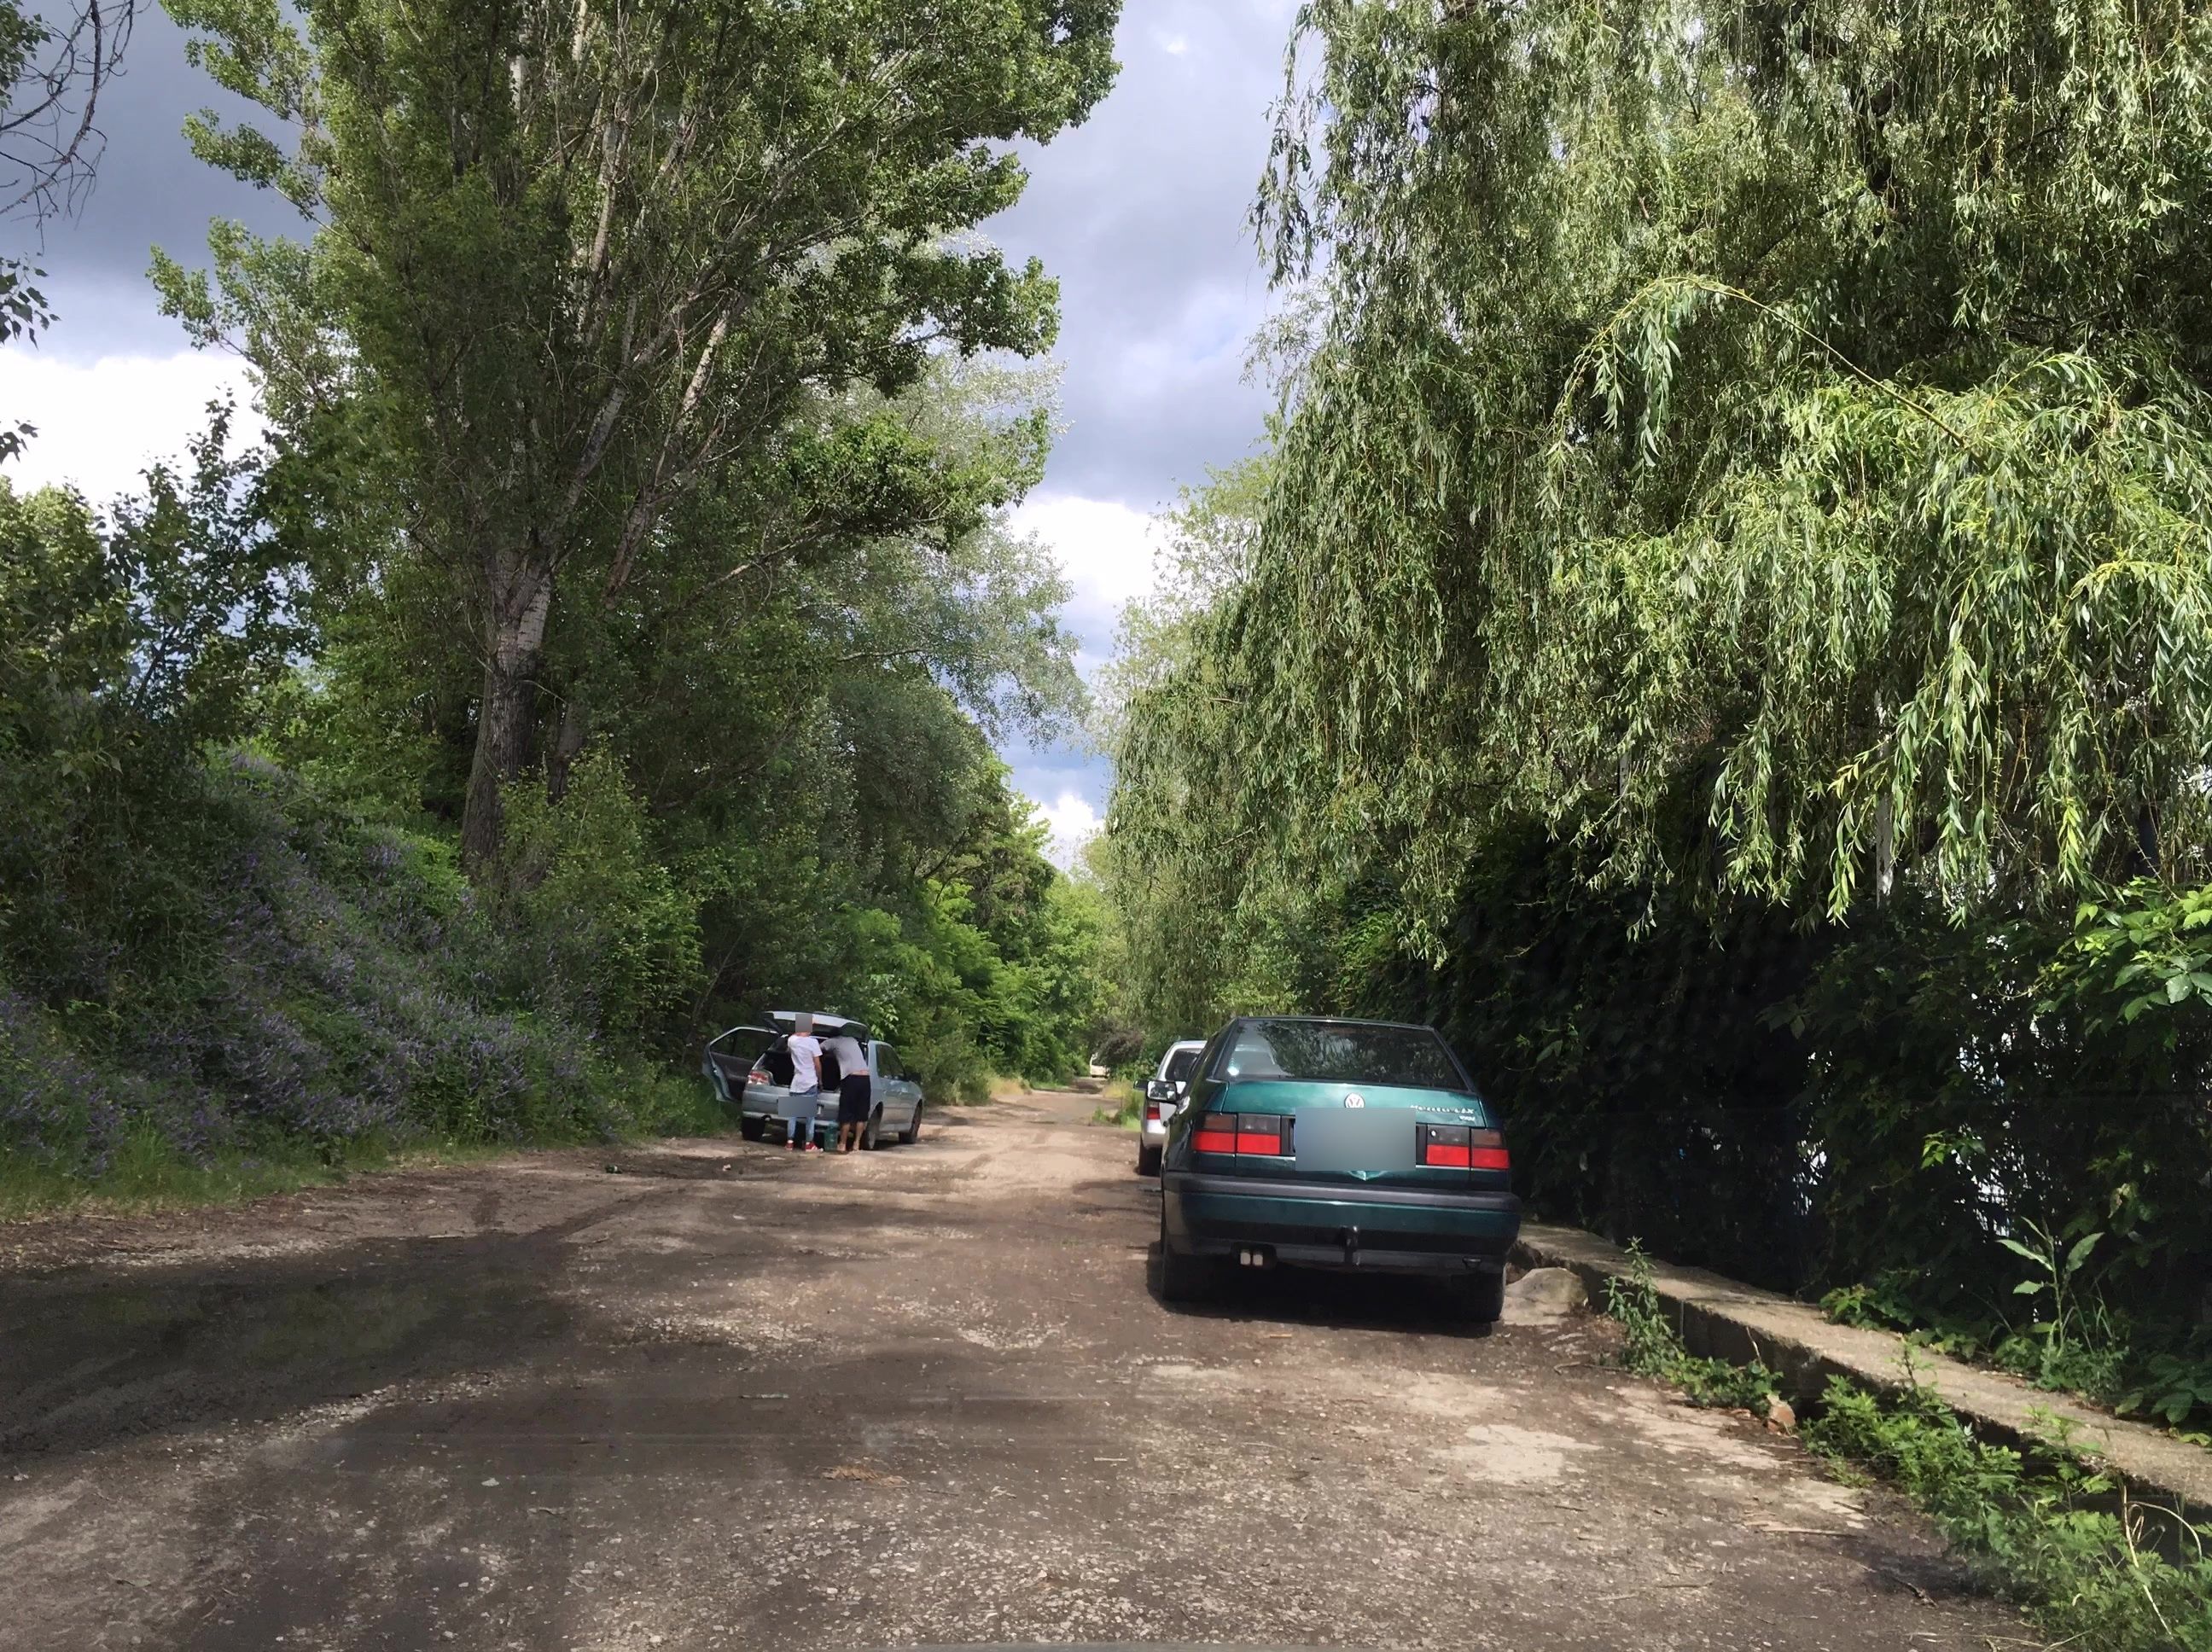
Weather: clear
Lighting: day
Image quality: slightly poor
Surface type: walking surface
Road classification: service, track
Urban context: urban centre
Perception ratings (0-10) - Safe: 8.58, Lively: 1.94, Beautiful: 9.35, Boring: 1.8, Depressing: 4.92, Wealthy: 3.19